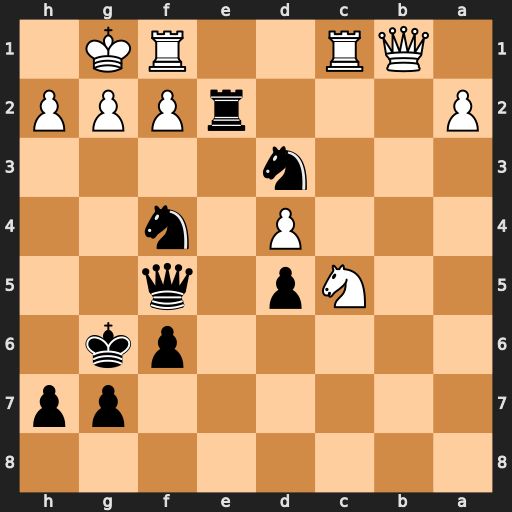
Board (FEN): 8/6pp/5pk1/2Np1q2/3P1n2/3n4/P3rPPP/1QR2RK1
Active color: b
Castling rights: -
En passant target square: -
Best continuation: Rb2 Nxd3 Ne2+ Kh1 Rxb1 Rxb1 Qxd3